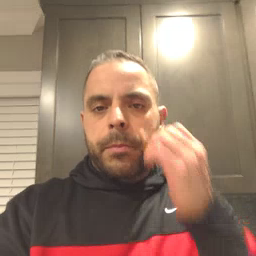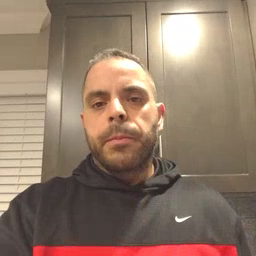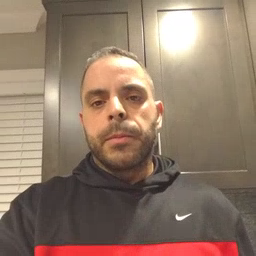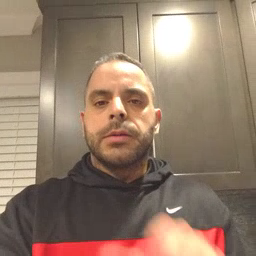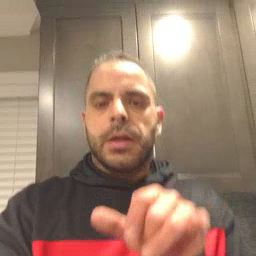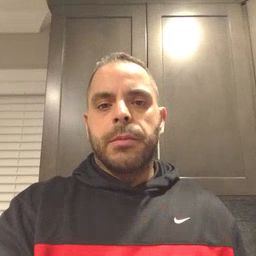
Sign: same